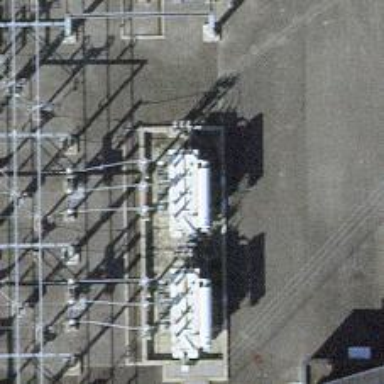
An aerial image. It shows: Outdoor transformer.